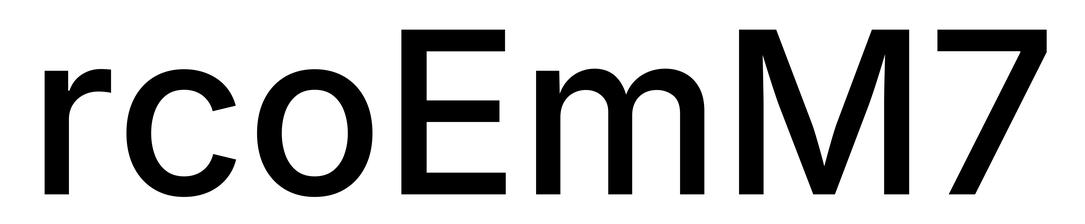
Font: Inter_Medium